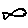
Label: fish